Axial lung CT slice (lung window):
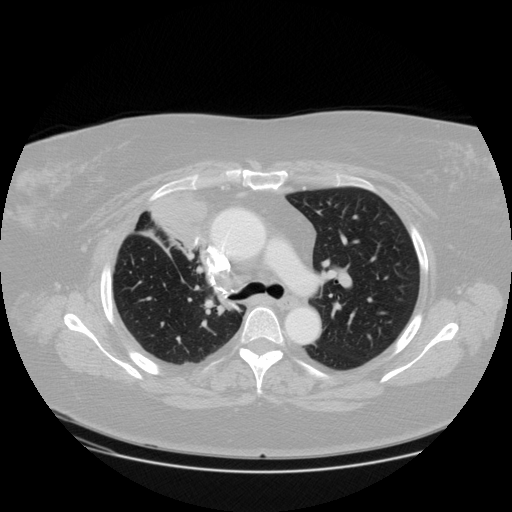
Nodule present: no